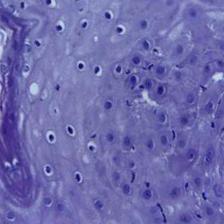
Diagnosis: Normal